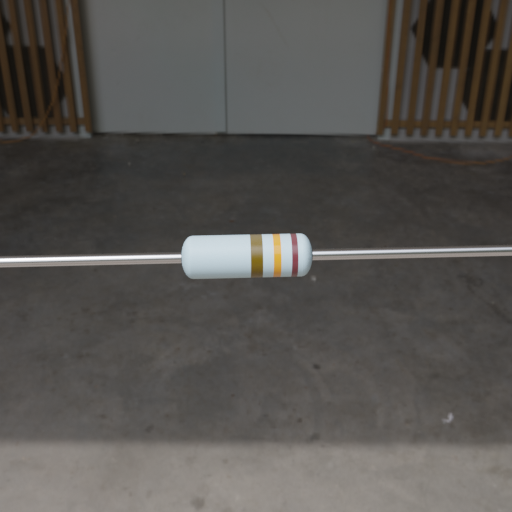
Resistor colour bands (in order): brown, orange, brown